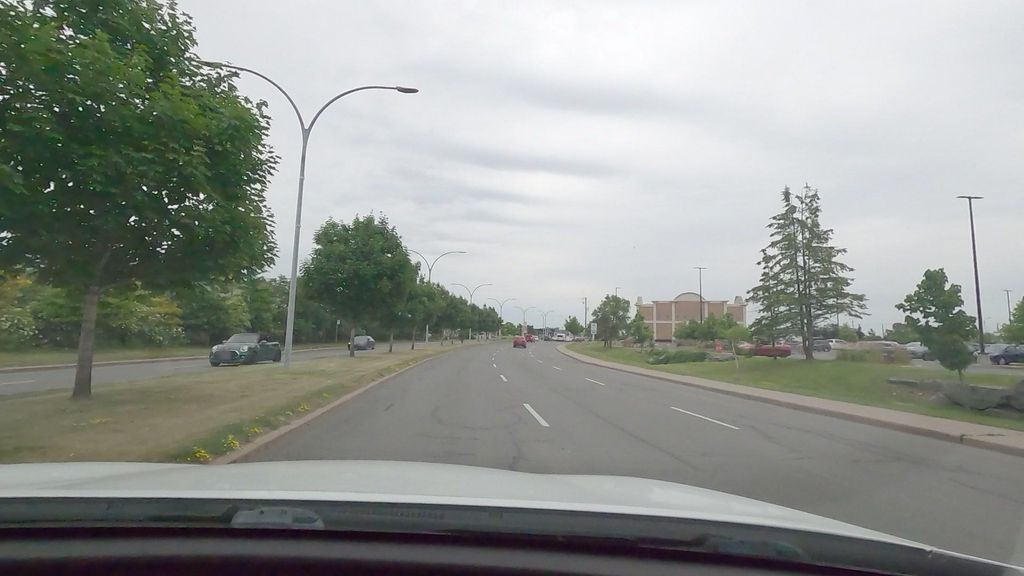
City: montreal